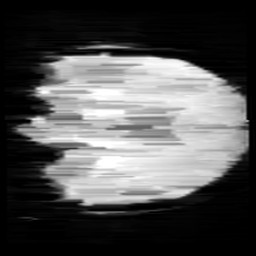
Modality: minIP
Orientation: coronal
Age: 9
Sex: male
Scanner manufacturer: siemens
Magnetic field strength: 3 T
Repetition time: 0.027 s
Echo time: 0.02 s